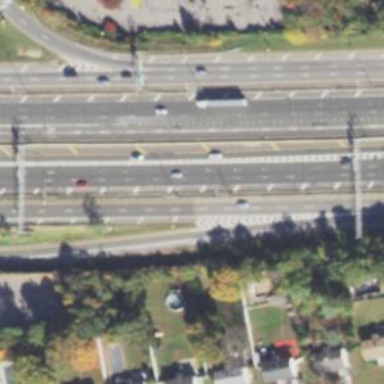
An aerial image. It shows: Trunk highway.